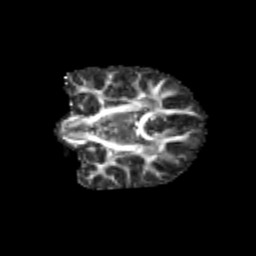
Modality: FA
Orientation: coronal
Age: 11
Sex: female
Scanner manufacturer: siemens
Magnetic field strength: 3 T
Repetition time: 3.8 s
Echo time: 0.07 s